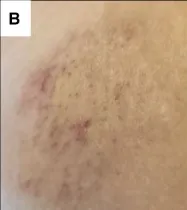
(F) Direct immunofluorescence with C3 deposition in dermal papillae and basement membrane. H&E, hematoxylin and eosin stain.
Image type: medical_photograph (skin_photograph)